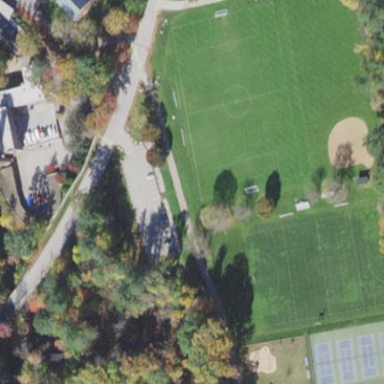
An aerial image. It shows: Multi-sport pitch for leisure and various sports activities.